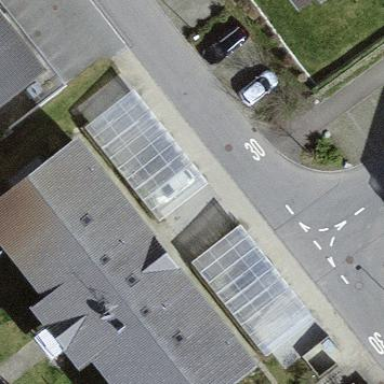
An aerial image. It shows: Carport structure.